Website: lowes
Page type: delivery-shipping
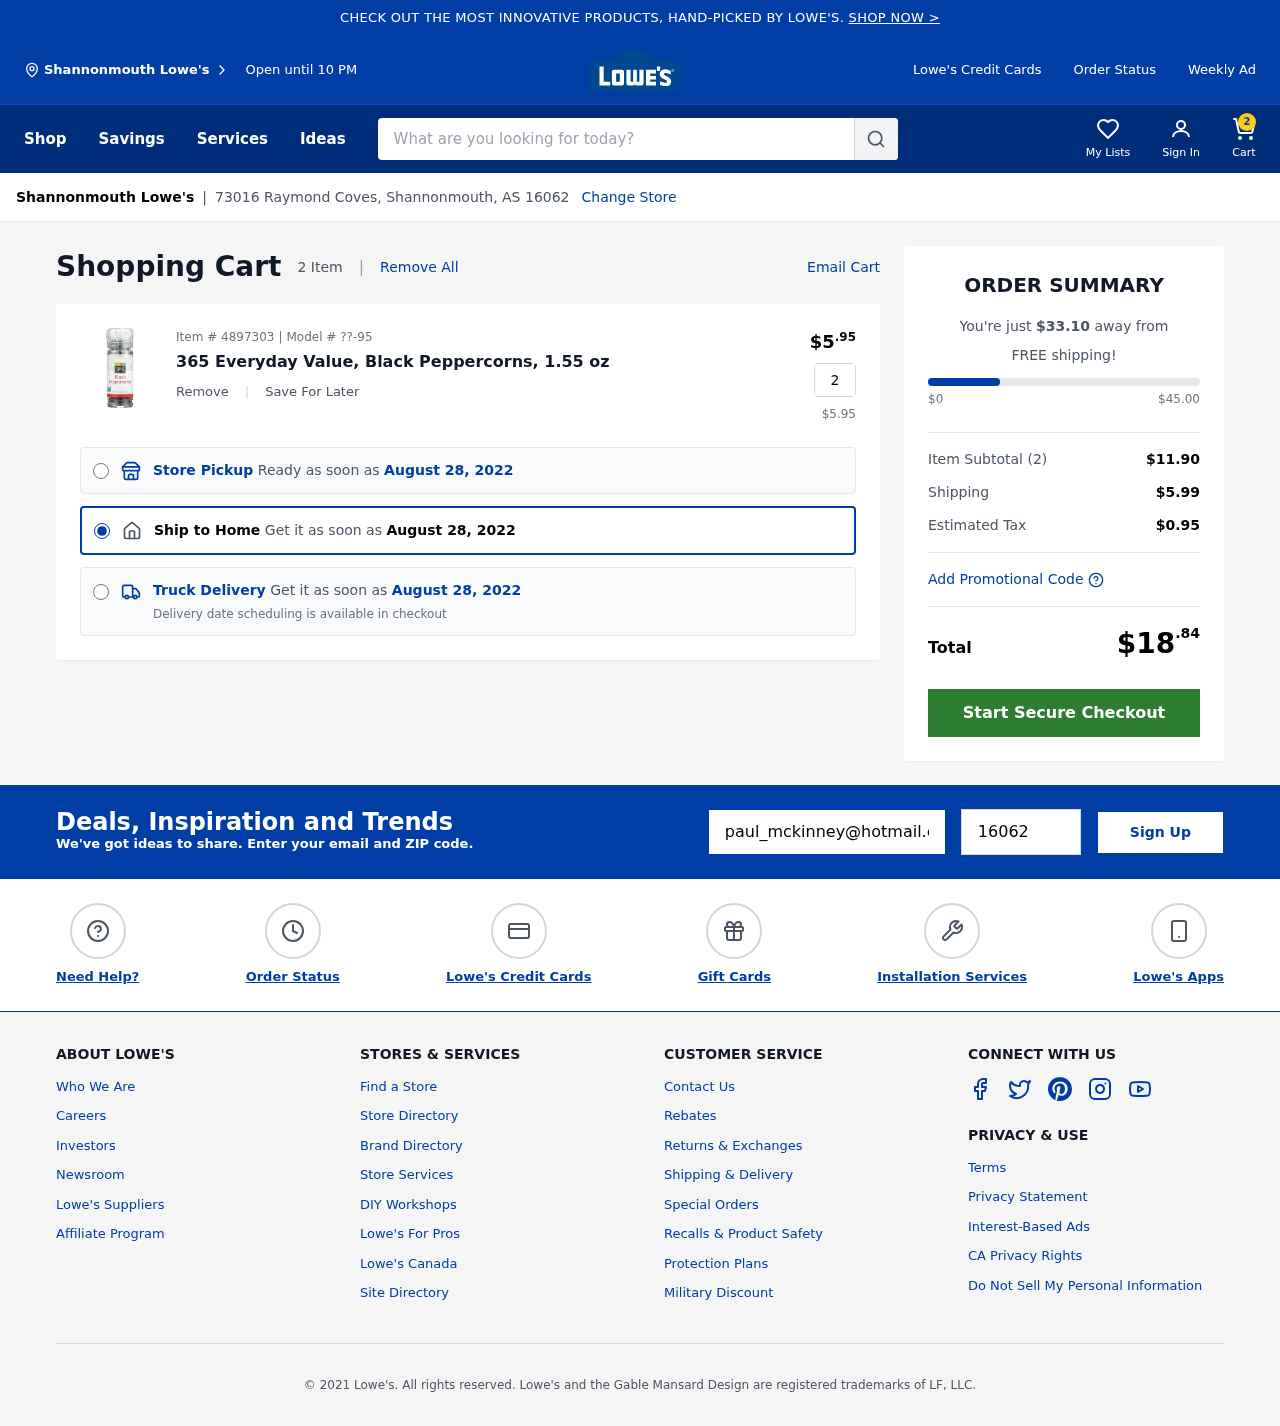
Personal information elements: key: PII_CITY
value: Shannonmouth
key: PII_EMAIL
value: paul_mckinney@hotmail.com
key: PII_POSTCODE
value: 16062
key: PII_STREET
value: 73016 Raymond Coves
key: PII_CITY2
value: Shannonmouth
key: PII_CITY_STATE_ZIP
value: Shannonmouth, AS 16062
Product elements: key: PRODUCT1_NAME
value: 365 Everyday Value, Black Peppercorns, 1.55 oz
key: PRODUCT1_PRICE
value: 5.95
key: PRODUCT1_QUANTITY
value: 2
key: PRODUCT1_MODEL
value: ??-95
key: PRODUCT1_PRICE2
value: $5.95
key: PRODUCT1_ITEM_NUMBER
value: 4897303
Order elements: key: ORDER_NUM_ITEMS
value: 2
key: ORDER_DELIVERY_DATE
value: August 28, 2022
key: ORDER_DELIVERY_DATE2
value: August 28, 2022
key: ORDER_DELIVERY_DATE3
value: August 28, 2022
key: AMOUNT_TO_FREE_SHIPPING
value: $33.10
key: ORDER_SUBTOTAL
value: $11.90
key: ORDER_SHIPPING_COST
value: $5.99
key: ORDER_TAX
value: $0.95
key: ORDER_TOTAL
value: $18.84
Search elements: key: HEADER_SEARCH
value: What are you looking for today?